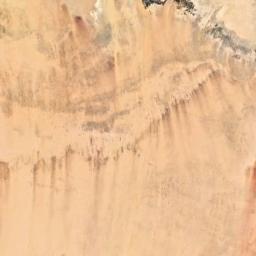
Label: desert